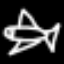
Label: airplane